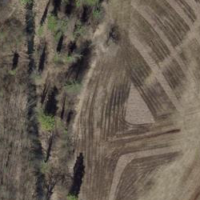
EUNIS habitat code: 23
Species observed at this site:
Anacamptis pyramidalis